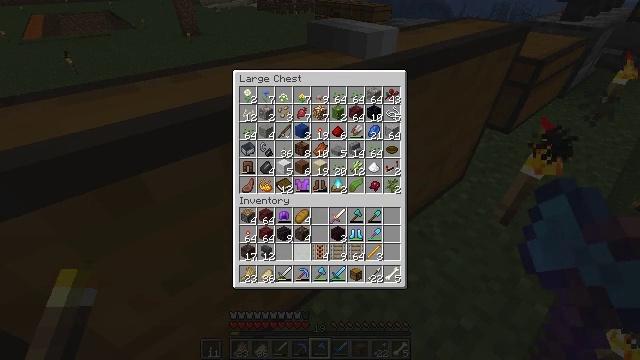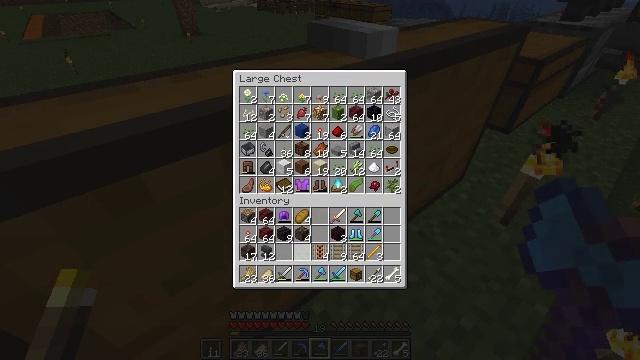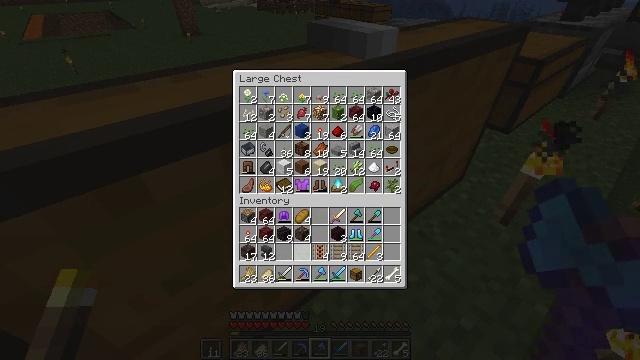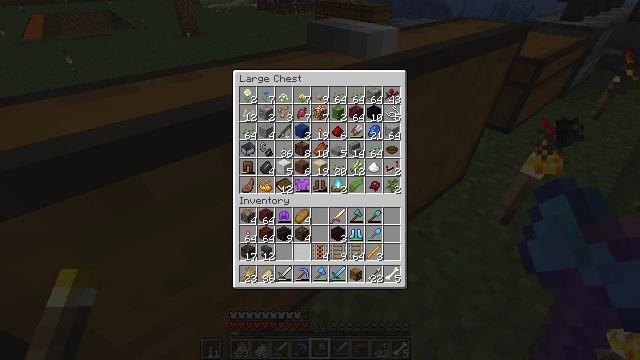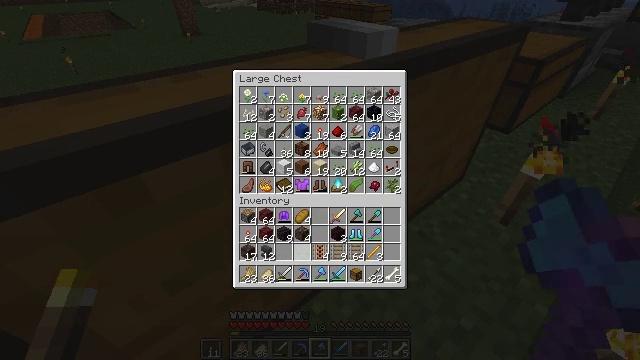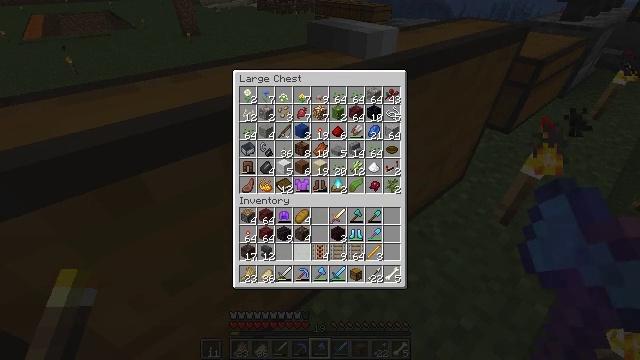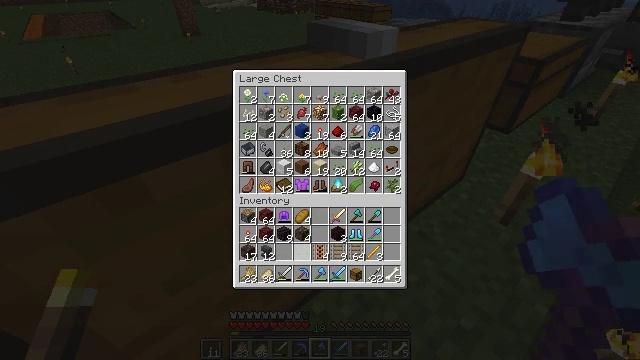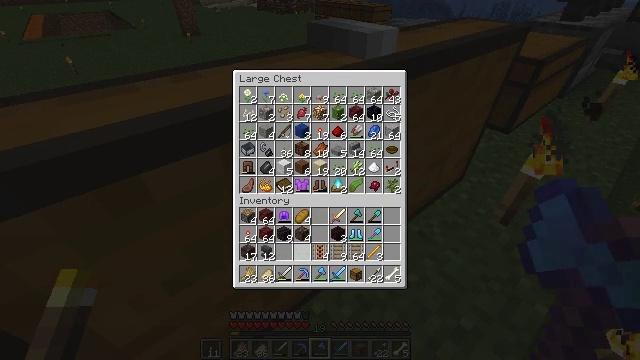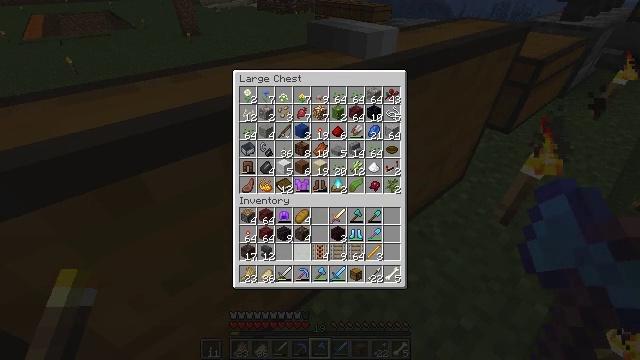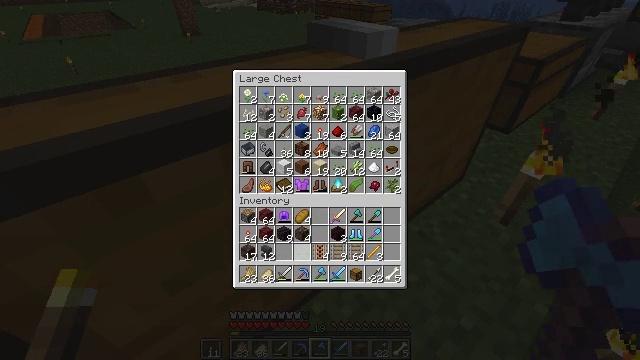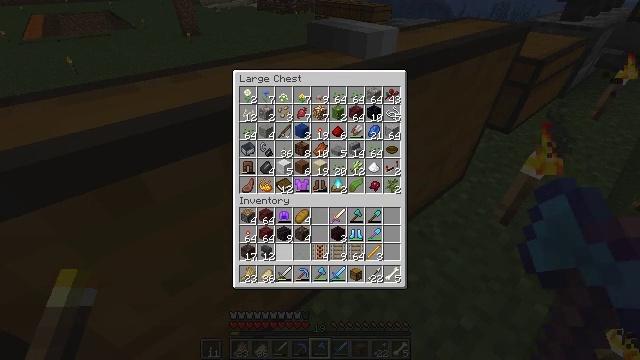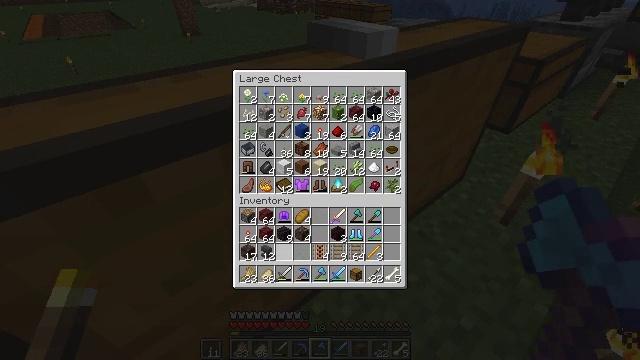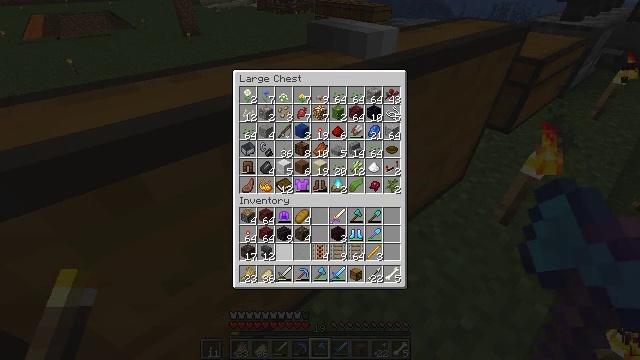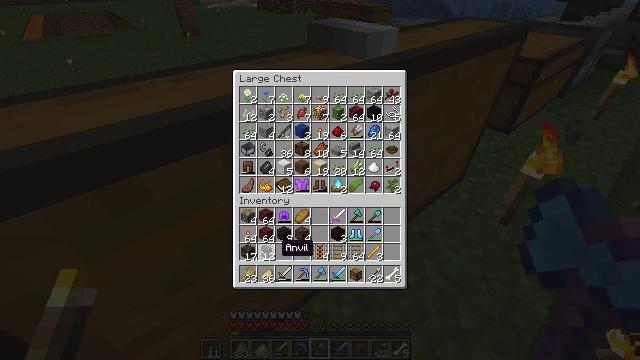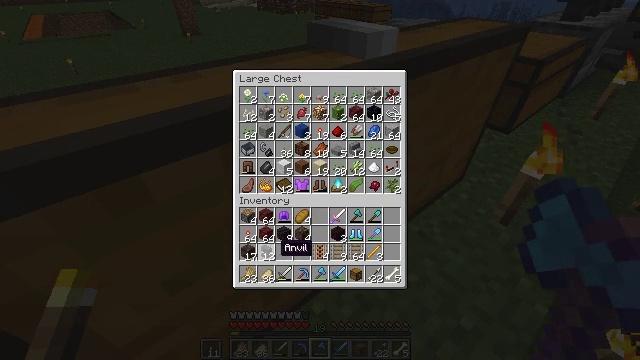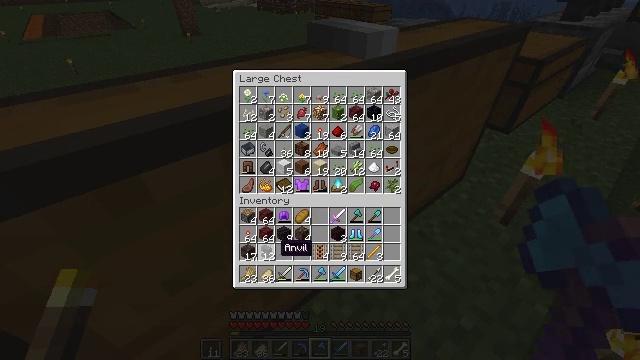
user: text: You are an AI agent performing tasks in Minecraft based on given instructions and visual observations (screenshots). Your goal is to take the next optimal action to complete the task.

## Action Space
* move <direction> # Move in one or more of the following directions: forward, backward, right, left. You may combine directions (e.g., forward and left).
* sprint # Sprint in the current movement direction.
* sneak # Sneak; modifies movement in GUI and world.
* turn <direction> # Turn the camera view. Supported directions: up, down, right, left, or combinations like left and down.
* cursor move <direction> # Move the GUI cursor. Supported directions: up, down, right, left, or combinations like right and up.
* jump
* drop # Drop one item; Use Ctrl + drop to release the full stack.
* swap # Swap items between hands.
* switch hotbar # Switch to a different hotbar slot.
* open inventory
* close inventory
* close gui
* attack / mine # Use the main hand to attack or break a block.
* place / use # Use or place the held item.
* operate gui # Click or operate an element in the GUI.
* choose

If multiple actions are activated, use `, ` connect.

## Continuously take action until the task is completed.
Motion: motion action
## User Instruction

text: Attack the chest to pick it up.
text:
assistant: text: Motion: sneak
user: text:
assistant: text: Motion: sneak
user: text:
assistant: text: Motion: sneak
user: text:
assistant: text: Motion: sneak
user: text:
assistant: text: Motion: sneak
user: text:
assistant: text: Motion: sneak
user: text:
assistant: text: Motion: sneak
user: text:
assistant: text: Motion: sneak
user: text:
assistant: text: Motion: sneak
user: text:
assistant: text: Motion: sneak, cursor move left
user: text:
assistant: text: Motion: sneak
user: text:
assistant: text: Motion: sneak
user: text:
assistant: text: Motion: sneak
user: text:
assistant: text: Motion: sneak
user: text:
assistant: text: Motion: sneak
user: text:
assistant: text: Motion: sneak
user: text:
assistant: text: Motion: sneak
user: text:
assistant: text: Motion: sneak
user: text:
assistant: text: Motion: sneak
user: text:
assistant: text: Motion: sneak
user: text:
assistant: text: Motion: sneak
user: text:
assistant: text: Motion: sneak
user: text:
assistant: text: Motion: sneak, cursor move right
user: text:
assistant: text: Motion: sneak, cursor move right
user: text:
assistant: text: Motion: sneak, cursor move right and up
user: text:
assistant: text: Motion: sneak, cursor move right
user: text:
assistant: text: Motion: sneak
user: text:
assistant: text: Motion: sneak
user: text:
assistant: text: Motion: sneak, cursor move right
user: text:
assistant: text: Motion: sneak, cursor move right